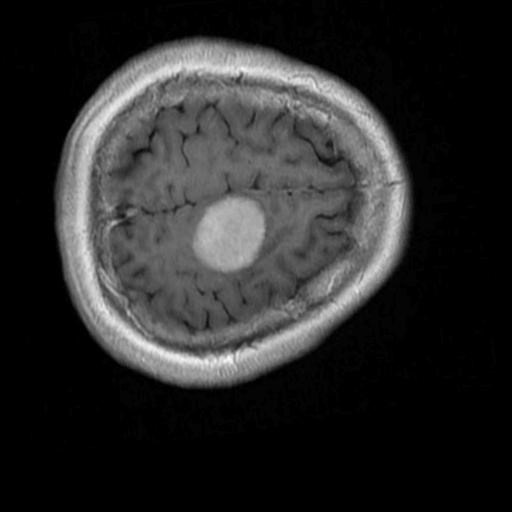
Label: brain_menin